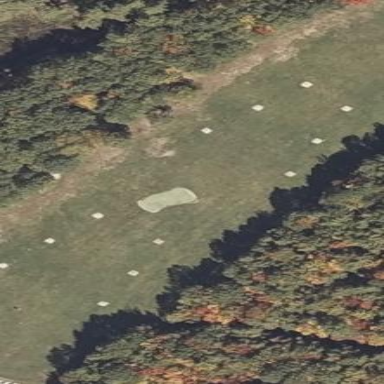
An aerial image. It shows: Driving range for golf practice.